Field crop: maize
Growth stage: 2
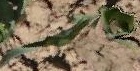
Species: maize